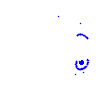
Particle: pion